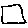
Label: square